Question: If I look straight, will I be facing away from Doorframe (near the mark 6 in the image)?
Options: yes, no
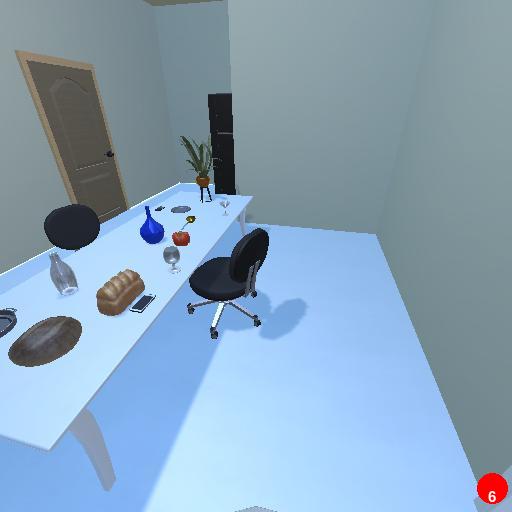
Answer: yes